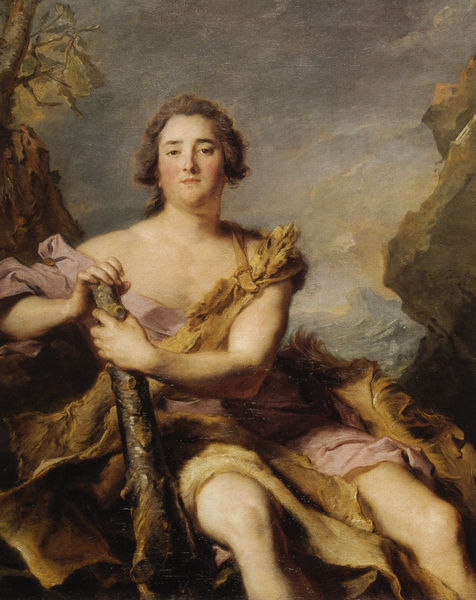
Titel: Michel-Ferdinand d'Albert d'Ailly, duc de Chaulnes, als Herkules
Standort: Paris
Institution: Musée du Louvre
Schlagwörter: baum, berg, blau, blätter, felsen, gewitter, hand, himmel, mann, meer, nackt, schatten, umhang, wasser, weiß, wolken, bäume, gelb, landschaft, mädchen, ocker, sitzen, äste, ausschnitt, braun, finger, frankreich, frau, grau, hintergrund, holz, kleid, licht, mund, nase, schwarz, stirn, blick, dame, rose, rot, tuch, wolke, beige, malerei, jung, arm, arme, augen, barock, gesicht, inkarnat, stein, bild, bildnis, hände, portrait, porträt, ast, baumstamm, erde, ferne, natur, stamm, weite, zweige, gewand, haare, sitzend, stoff, person, augenbrauen, dekoltee, gainsborough, lippen, locke, locken, rokoko, rosa, rouge, wald, stock, helldunkel, beine, bewölkt, fell, perücke, adlig, bein, gischt, küste, welle, wellen, düster, berge, fels, gebirge, hellbraun, lila, violett, kahl, schlucht, steil, brandung, sturm, stürmisch, wehen, wetter, wild, woge, wogen, zopf, muse, halbnackt, junge, rüschen, knie, oberkörper, klippe, regen, wurzel, zweig, halt, hohe stirn, offizier, mythologie, göttin, jagd, serie, jüngling, felle, leder, nymphe, gurt, blattlos, herkules, keule, fackel, diana, nattier, herakles, löwenfell, fes, wassser, bauschen, flesen, reynolds, hercules, pastelltöne, fliess, identifikationsporträt, hekules, natoire, rollenbildnis, von oben herab, küc, bäkchen